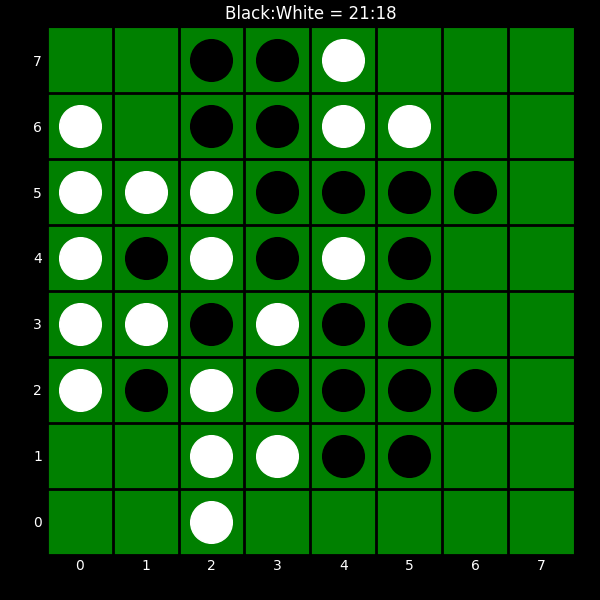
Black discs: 21
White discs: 18